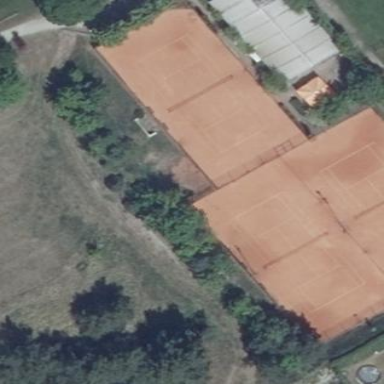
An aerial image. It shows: Tennis court on the leisure land pitch.